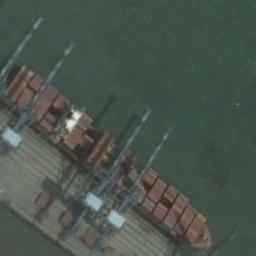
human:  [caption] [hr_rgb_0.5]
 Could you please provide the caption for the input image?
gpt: There is a ship in the green water on the shore .

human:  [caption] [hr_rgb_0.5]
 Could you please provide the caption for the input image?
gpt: The orange cargo ship full of containers is docked at the dock and the water is dark green .

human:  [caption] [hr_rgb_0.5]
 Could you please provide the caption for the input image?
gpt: There are many containers on the ship .

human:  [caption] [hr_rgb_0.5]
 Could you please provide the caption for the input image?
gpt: An orange-red container ship docked at the dock, With loading and unloading equipment on the dock .

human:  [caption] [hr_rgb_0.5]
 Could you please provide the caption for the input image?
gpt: The ship with many containers is at the harbor .